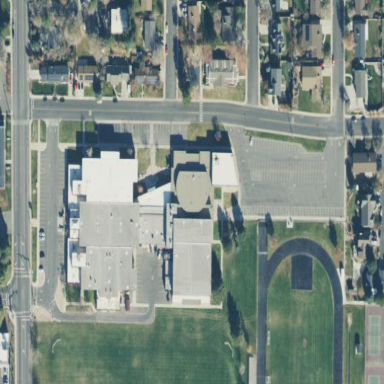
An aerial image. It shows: School building.